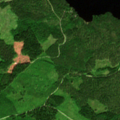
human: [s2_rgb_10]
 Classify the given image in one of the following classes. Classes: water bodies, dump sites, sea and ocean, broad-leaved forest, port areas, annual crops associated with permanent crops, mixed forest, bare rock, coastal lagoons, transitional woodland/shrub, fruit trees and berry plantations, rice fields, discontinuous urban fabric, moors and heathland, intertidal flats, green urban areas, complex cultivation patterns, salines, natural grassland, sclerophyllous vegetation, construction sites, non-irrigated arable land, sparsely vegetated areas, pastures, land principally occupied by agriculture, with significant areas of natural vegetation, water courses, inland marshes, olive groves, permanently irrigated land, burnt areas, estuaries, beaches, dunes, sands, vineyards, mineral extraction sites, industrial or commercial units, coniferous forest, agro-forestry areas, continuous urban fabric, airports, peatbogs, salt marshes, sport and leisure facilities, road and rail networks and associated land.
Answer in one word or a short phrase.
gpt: broad-leaved forest, coniferous forest, mixed forest, transitional woodland/shrub, water bodies